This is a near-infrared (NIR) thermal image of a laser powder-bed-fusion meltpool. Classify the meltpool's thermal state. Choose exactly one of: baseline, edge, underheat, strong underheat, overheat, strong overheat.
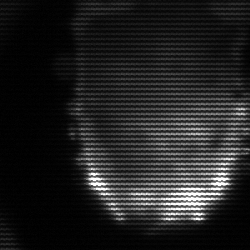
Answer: baseline